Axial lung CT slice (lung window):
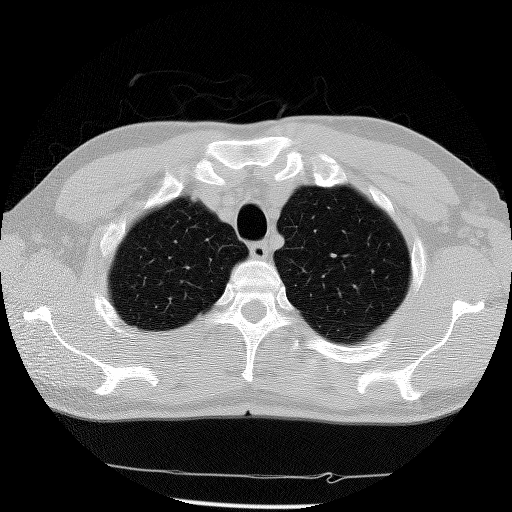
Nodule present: no